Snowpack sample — Loveland Pass, Silver Plume, Colorado, USA (2/11/26, 12:00 PM MST)
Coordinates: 39.663, -105.886
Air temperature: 35 °F
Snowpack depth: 82 cm
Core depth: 10 cm
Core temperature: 15.8 °F
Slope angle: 13°, slope face: 12°
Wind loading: high
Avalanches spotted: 1
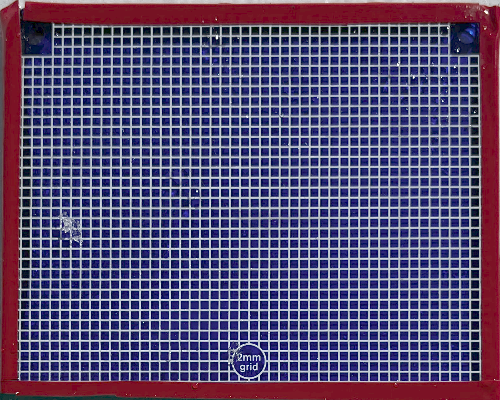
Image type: profile
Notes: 1 small avalanche spotted on the north side of the bowl, lots of wind loading